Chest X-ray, PA view. Patient: 45 years old, sex M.
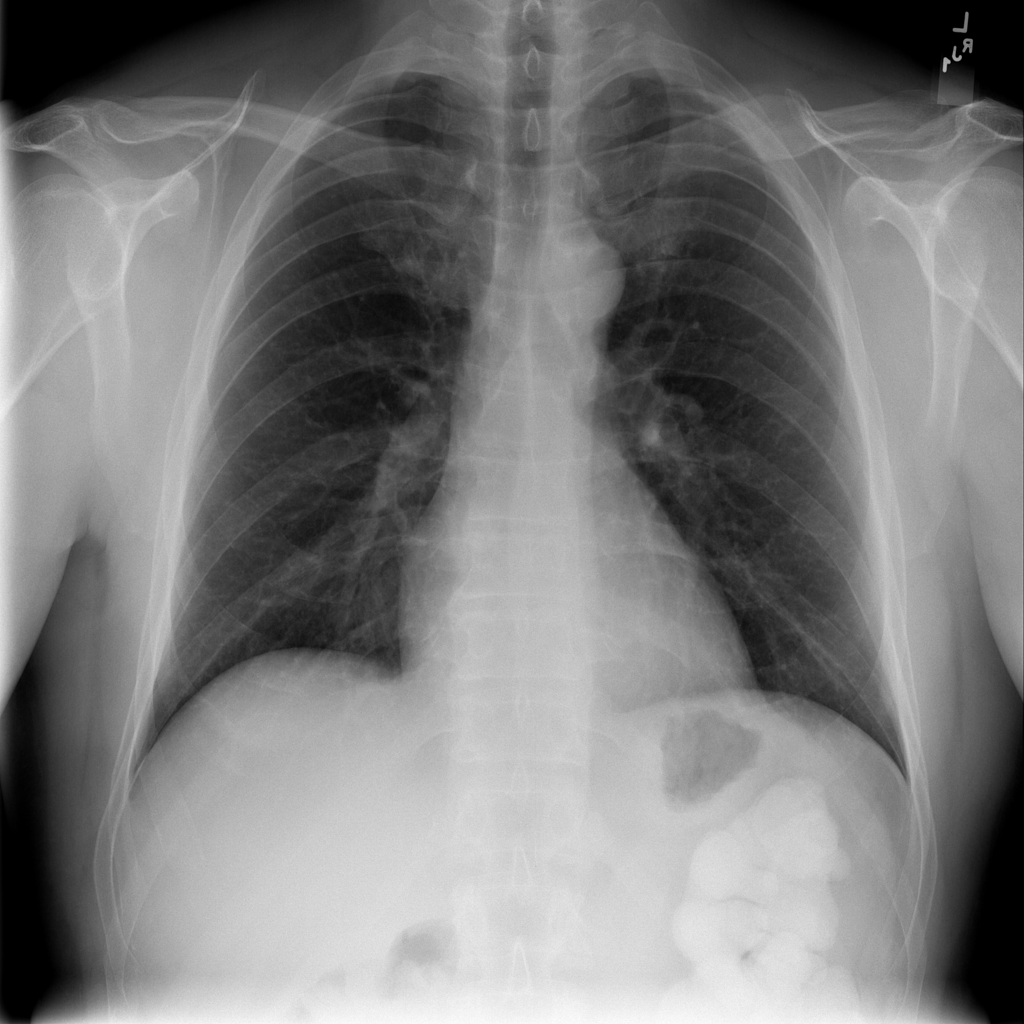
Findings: No Finding